Question: This is my code i'm trying to update table via VB forms , I don't know what the wrong with it please help me.
This is the table:

'''
Dim con As New OleDbConnection("provider=microsoft.ace.oledb.12.0; data source = |datadirectory|\Studen.accdb;")
con.Open()
Dim sql As String = "Update tend set StudentName='" & TextBox9.Text & "', LessonDate='" & TextBox13.Text & "', LessonTime=" & TextBox10.Text & ", Payment=" & TextBox11.Text & ", Note='" & TextBox12.Text & "' where ID=" & TextBox8.Text
Dim cmd As New OleDbCommand(sql, con)
cmd.ExecuteNonQuery()
con.Close()
'''
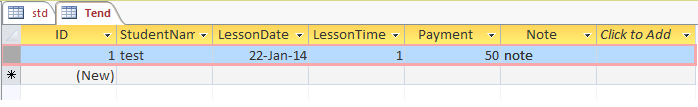
Answer: The first problem is the field named NOTE. This is a reserved keyword in MS-Access and, if you want to use it, you need to encapsulate the word with square brackets
'''
Dim sql As String = "Update tend set StudentName=...., [Note]=..."
'''
but this is not the only problem here. A much bigger one is the string concatenation used to build the sql command. This approach leads to possible sql injections and problems in propertly quoting the values used to prepare the statement. Strings need to be examined to duplicate single quotes, decimals need to be passed with the proper decimal point, dates need to be encapsulated in the # symbol and so on....
A better way is using a
'''
Dim sql As String = "Update tend set StudentName=?, LessonDate=?, LessonTime=?, " & _
"Payment=?, [Note]=? where ID=?"
Using con = New OleDbConnection(...........)
Using cmd = New OleDbCommand(sql, con)
con.Open()
cmd.Parameters.AddWithValue("@p1", TextBox9.Text)
cmd.Parameters.AddWithValue("@p2", Convert.ToDate(TextBox13.Text))
cmd.Parameters.AddWithValue("@p3", Convert.ToInt32(TextBox10.Text))
cmd.Parameters.AddWithValue("@p4", Convert.ToDecimal(TextBox11.Text))
cmd.Parameters.AddWithValue("@p5", TextBox12.Text)
cmd.Parameters.AddWithValue("@p6", Convert.ToInt32(TextBox8.Text))
cmd.ExecuteNonQuery()
End Using
End Using
'''
In a parameterized query, like the one above, you put placeholders (?) in the query text and supply the values with the Parameters collection of the command. In this way, the work to properly quote every single value is passed to the framework and db engine. They know better than you and me how to properly quote the parameters.
Note how the method infers the correct datatype to use for the parameter looking at the datatype of value passed. If your field is a field with type then you need to convert the textbox text (a string) to a date. This could cause an exception if you don't check before trying the conversion. (Here I assume that you have something in place to ensure valid inputs). The same reasoning should be applied to the other NON text fields.